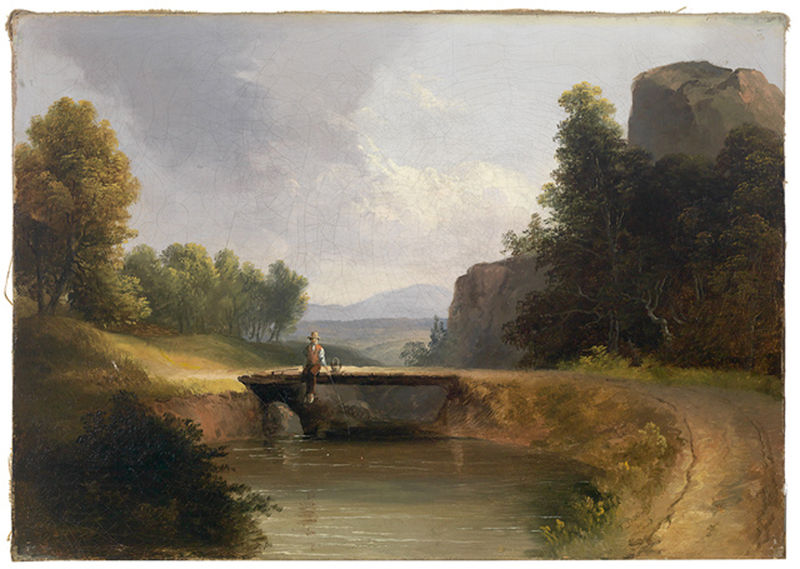
Titel: Landscape with Fisherman
Künstler: Thomas Doughty
Standort: Amherst (Massachusetts, USA)
Institution: Mead Art Museum, Amherst College
Schlagwörter: blue, hat, oil, white, black, country, gray, green, grey, painting, sit, sitting, yellow, oil painting, brown, cliff, cloud, clouds, man, rock, sky, stone, tree, background, field, hills, lake, landscape, mountain, mountains, nature, water, summer, trees, boy, feet, forest, grass, light, peaceful, river, stream, bushes, path, plants, road, dog, fall, bridge, happy, dirt, person, rural, mann, basket, leaves, pastoral, vest, foot, pants, shoes, bush, pond, fish, brush, fishing, still, stick, shirt, trail, straw, pole, countryside, straw hat, boulder, relax, rocky, brücke, tracks, string, bus, fisher, creek, acryllic, scenic, fisherman, rod, hinge, fishing pole, sparkle, gre=ay, brodge, кщфв, nature and man, fishing man and nature, beautiful environment withnfishimng man, doh